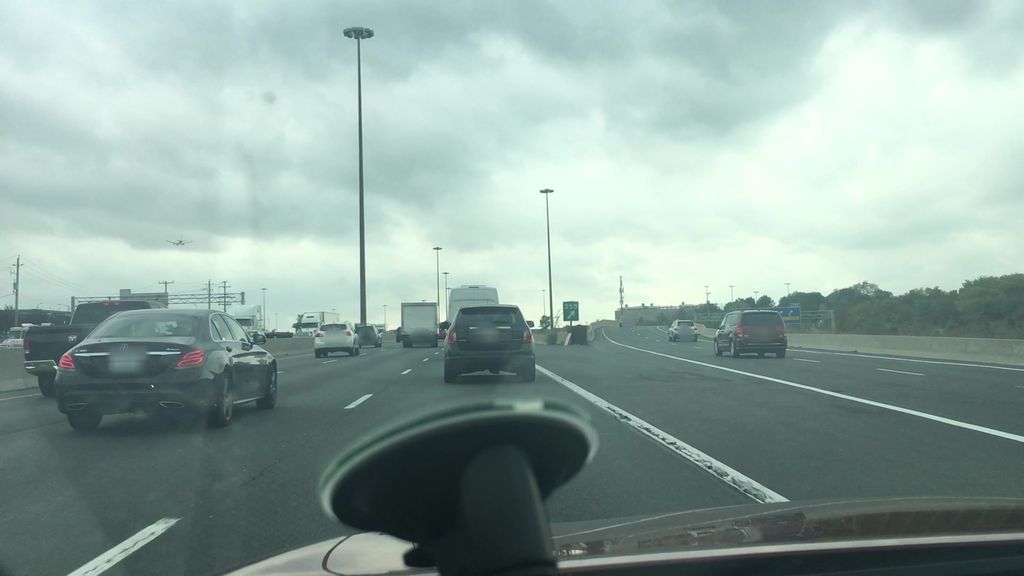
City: toronto